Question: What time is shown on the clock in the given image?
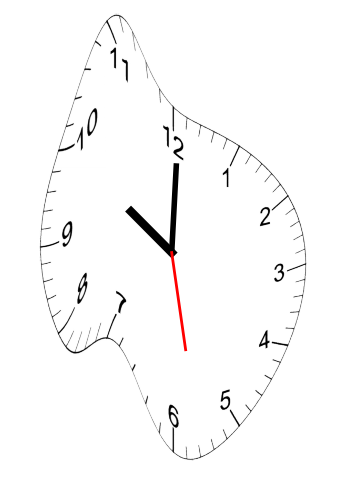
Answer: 10:00:28